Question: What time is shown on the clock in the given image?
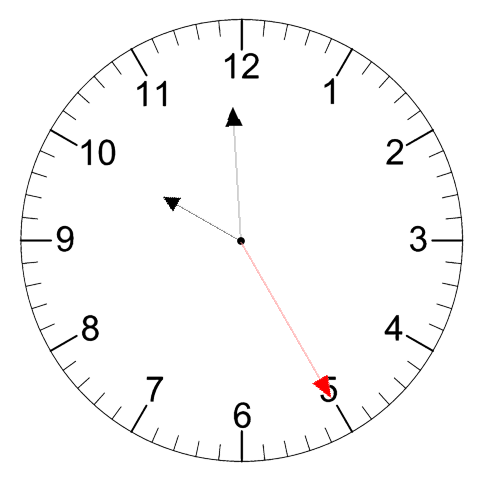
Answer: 09:59:25